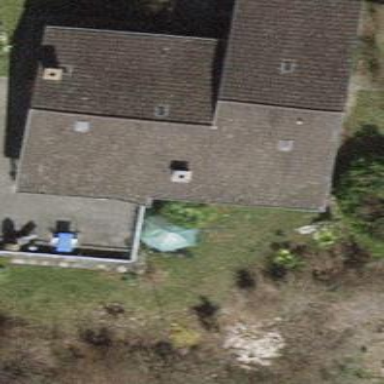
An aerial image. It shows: Building with tiled roof.